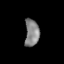
Tissue: lung
Cell type: Epithelial cells
Senescence score: 0.2219
Nuclear area (px): 381
Mean DAPI intensity: 131.719